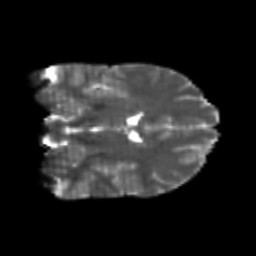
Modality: T2w
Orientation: coronal
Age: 21
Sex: male
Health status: healthy
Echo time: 0.074 s